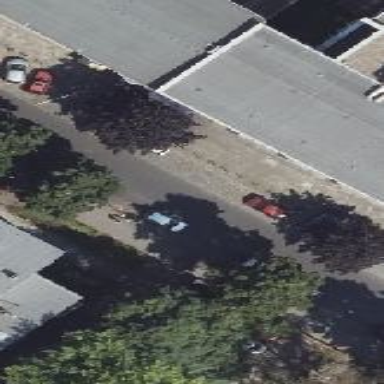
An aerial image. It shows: Parking available on the street side.